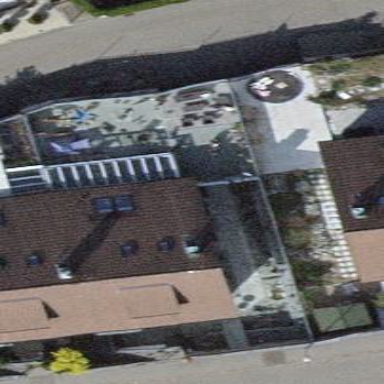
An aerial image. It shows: Terrace-style building with gabled roof.